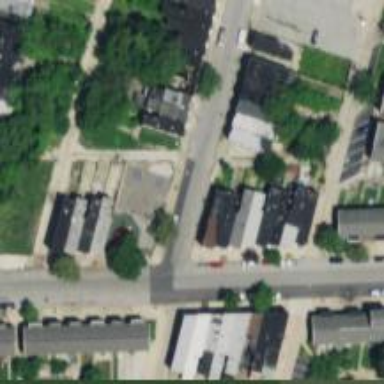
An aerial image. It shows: Alley classified as service road.